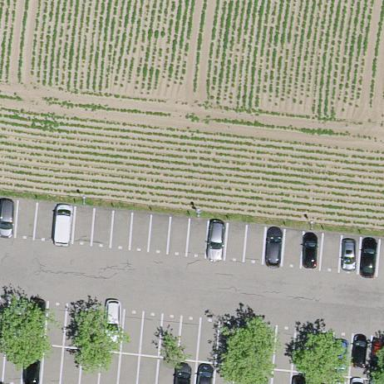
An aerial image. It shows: Parking area with surface.